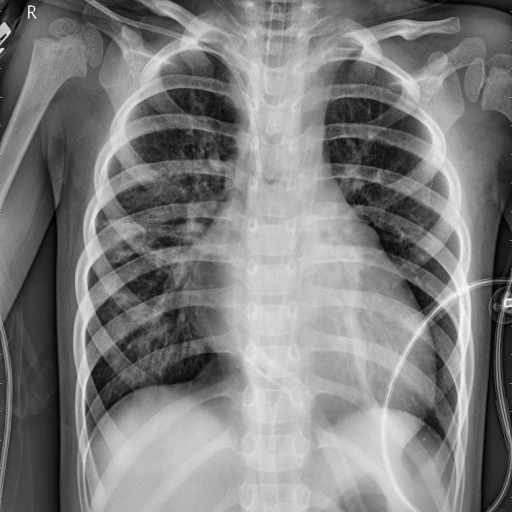
Finding: PNEUMONIA